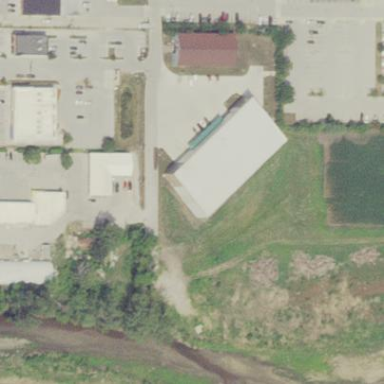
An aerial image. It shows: Building housing storage rental shop.